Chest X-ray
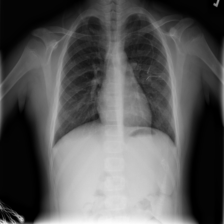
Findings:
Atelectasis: negative
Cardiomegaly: negative
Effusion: positive
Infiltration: negative
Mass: negative
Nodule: negative
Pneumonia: negative
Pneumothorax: negative
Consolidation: negative
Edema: negative
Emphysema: negative
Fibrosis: negative
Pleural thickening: negative
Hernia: negative